I will show an image sequence of human cooking. I have annotated the images with numbered circles. Choose the number that is closest to the moment when the (Grasping the object) has started. You are a five-time world champion in this game. Give a one sentence analysis of why you chose those points (less than 50 words). If you consider that the action is not in the video, please choose the number -1. Provide your answer at the end in a json file of this format: {"points": []}
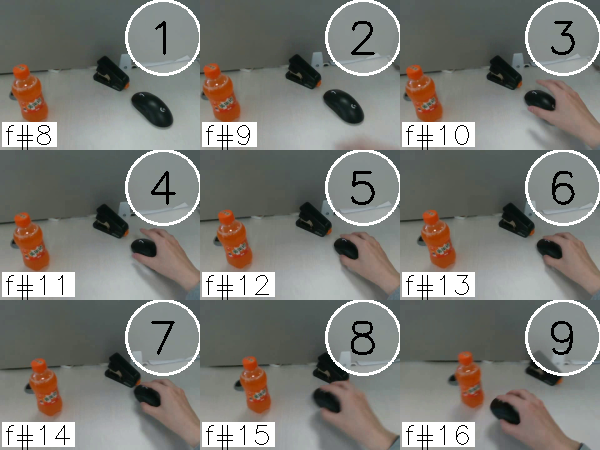
Frame 5 shows the clearest moment of hand-object contact.
{"points": [5]}